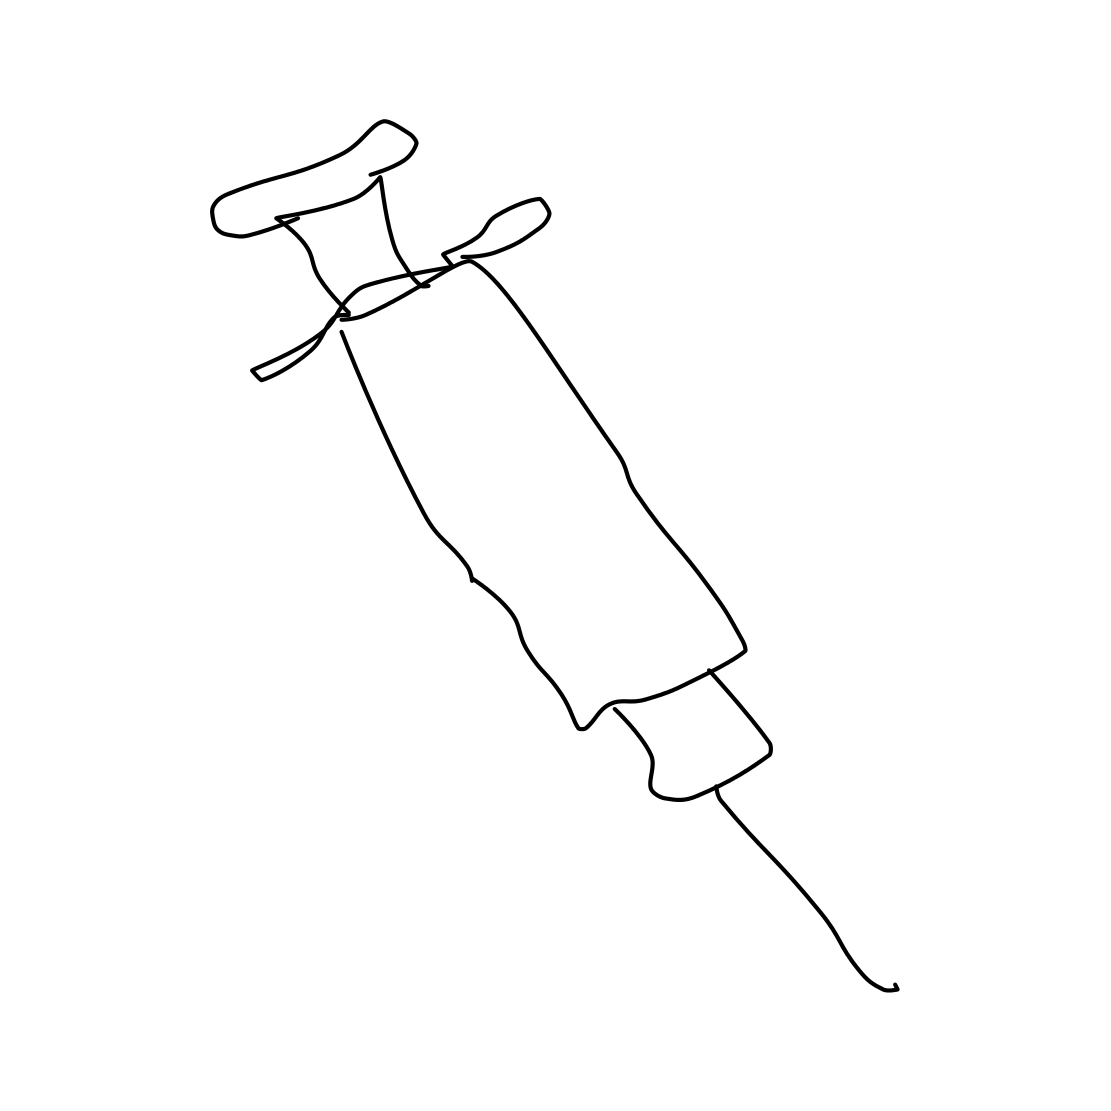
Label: syringe